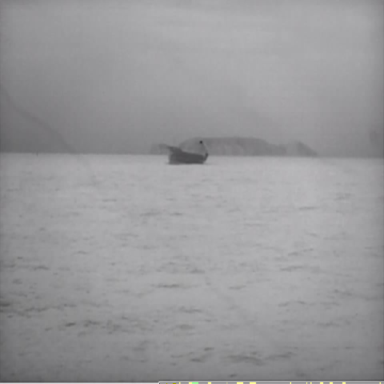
There is a liner in the infrared image.